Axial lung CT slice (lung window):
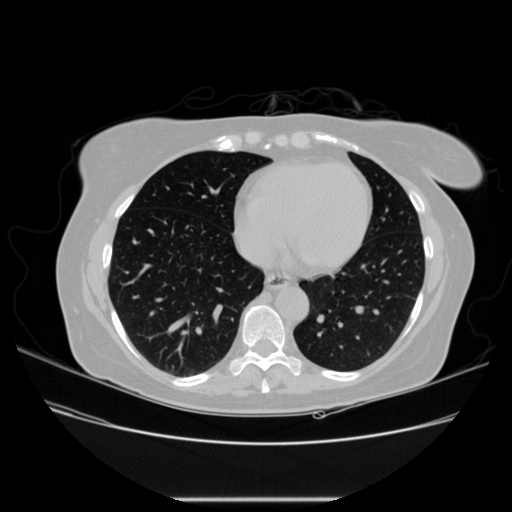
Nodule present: no